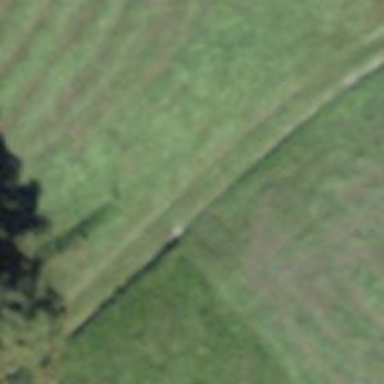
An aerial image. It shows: Track with grass surface categorized as grade4 tracktype.